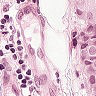
Metastatic tissue present: yes